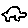
Label: car